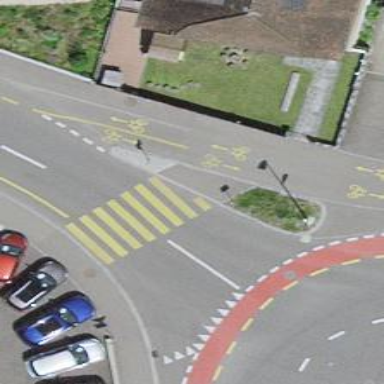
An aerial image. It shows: Uncontrolled zebra crossing with zebra markings.